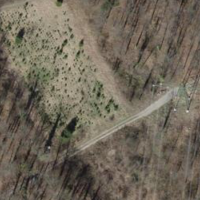
EUNIS habitat code: 41
Species observed at this site:
Coenonympha pamphilus
Gonepteryx rhamni
Vanessa atalanta
Pieris napi
Pieris rapae
Pyrausta despicata
Polygonia c-album
Maniola jurtina
Calopteryx splendens